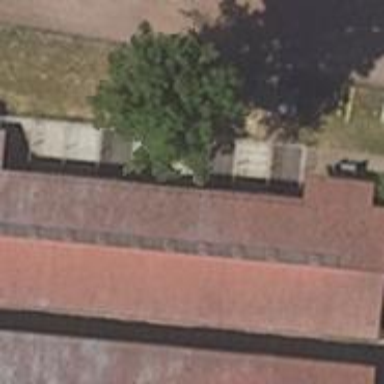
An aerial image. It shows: Stable building.